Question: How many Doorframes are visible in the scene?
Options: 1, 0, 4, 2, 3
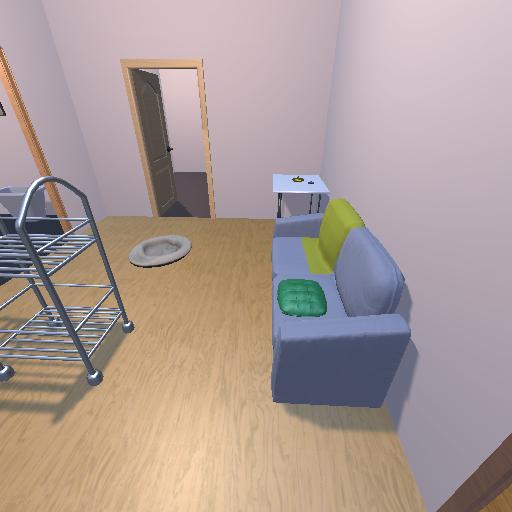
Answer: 1